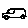
Label: car